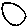
Label: circle